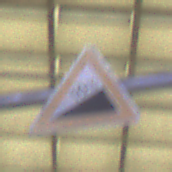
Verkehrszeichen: Steigung10
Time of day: Night
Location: Outdoor (Urban)
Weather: PartlyCloudy
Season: NotSpecified
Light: Artificial